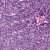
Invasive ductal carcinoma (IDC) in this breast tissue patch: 0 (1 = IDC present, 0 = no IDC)